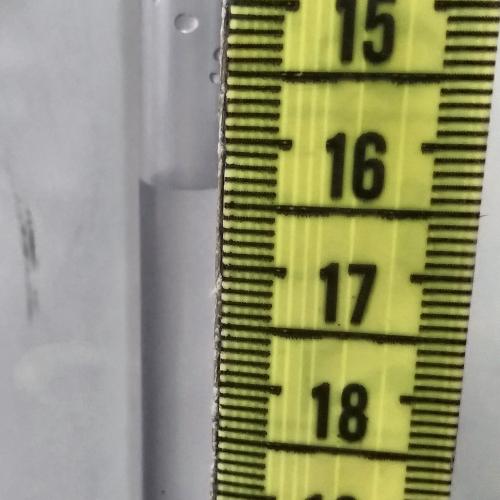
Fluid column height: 16.4 cm